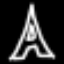
Label: The Eiffel Tower